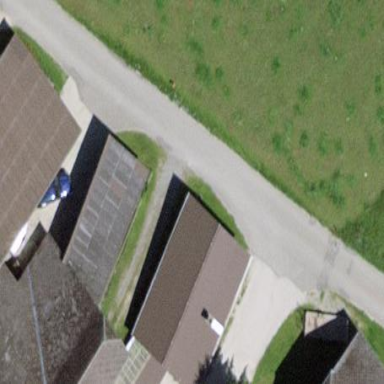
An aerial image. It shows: Rural barn.